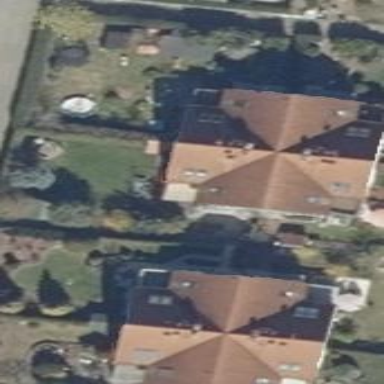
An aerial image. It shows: Residential building with gabled roof.